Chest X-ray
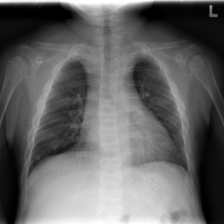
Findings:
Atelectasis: negative
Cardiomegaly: negative
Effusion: negative
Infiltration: negative
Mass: negative
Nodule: positive
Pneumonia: negative
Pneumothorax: negative
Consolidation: negative
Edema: negative
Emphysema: negative
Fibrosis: negative
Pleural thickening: negative
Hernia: negative